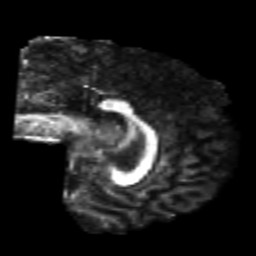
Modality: FA
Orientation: sagittal
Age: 25
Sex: male
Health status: healthy
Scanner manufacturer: philips
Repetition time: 7.385 s
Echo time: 0.08599 s